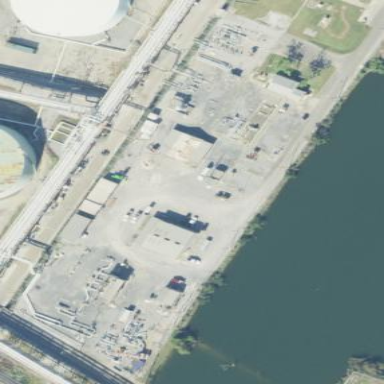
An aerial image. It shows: Pumping substation.